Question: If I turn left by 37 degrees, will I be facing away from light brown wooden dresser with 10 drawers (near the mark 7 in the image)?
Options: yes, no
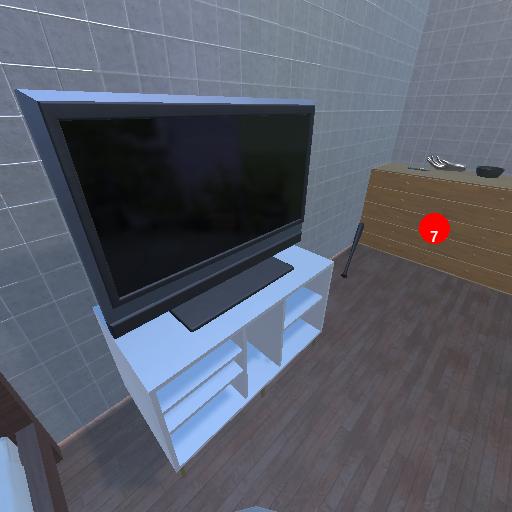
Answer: yes